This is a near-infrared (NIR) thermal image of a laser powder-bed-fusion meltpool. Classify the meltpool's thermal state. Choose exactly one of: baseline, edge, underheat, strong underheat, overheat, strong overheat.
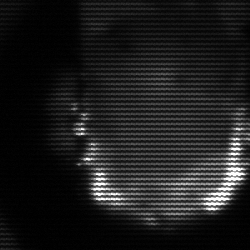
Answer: baseline